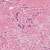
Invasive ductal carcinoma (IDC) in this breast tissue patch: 1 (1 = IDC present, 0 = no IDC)